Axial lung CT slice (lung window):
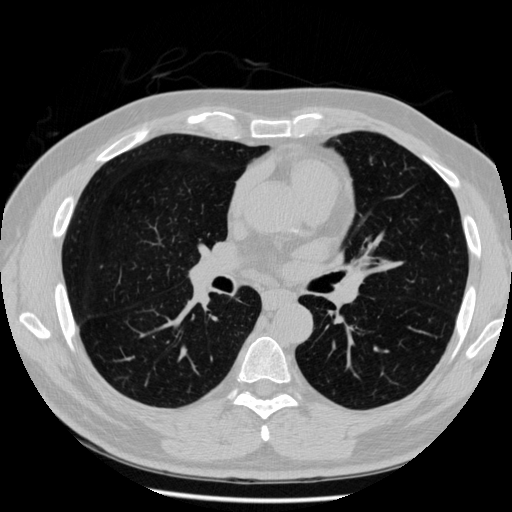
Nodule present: no